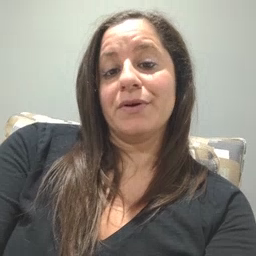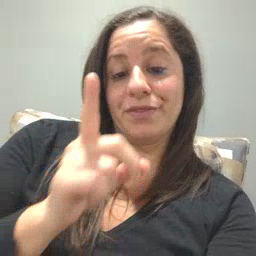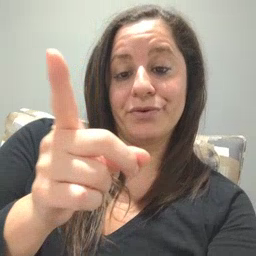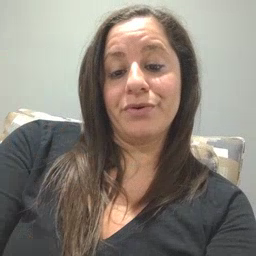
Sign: there